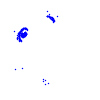
Particle: kaon